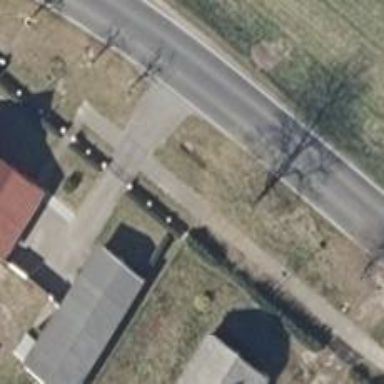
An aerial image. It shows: Driveway.